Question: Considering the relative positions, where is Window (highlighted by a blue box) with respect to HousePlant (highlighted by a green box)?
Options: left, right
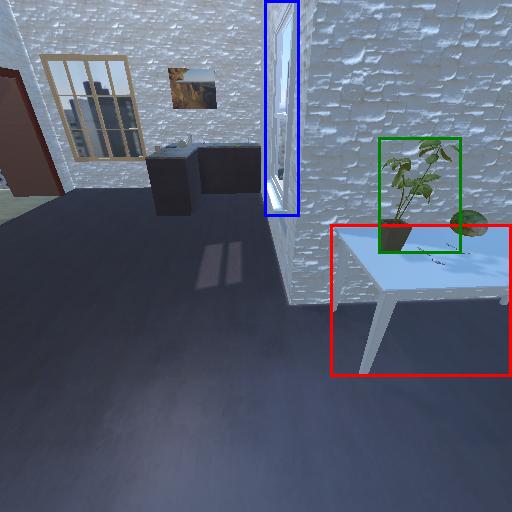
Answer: left